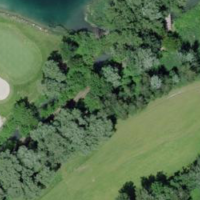
EUNIS habitat code: 53
Species observed at this site:
Dryocopus martius
Sitta europaea
Cinclus cinclus
Motacilla cinerea